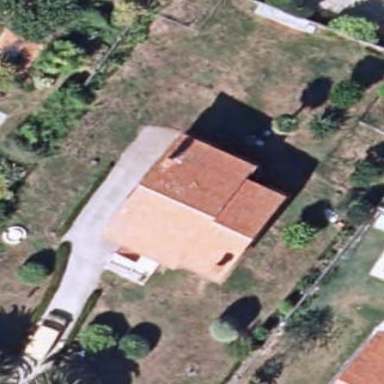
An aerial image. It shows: Simple and straightforward house.